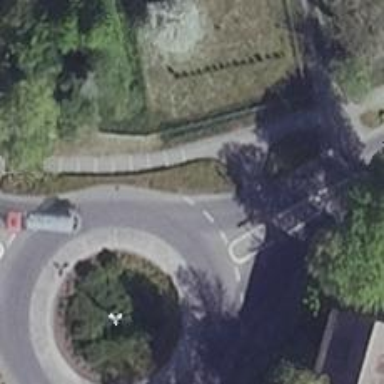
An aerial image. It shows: Secondary road with asphalt surface leading to roundabout. There is separate sidewalk for pedestrians.